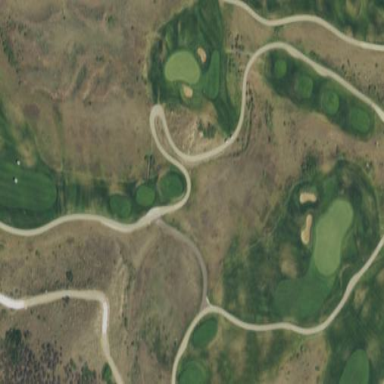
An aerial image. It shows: Rough area on grassy golf course.